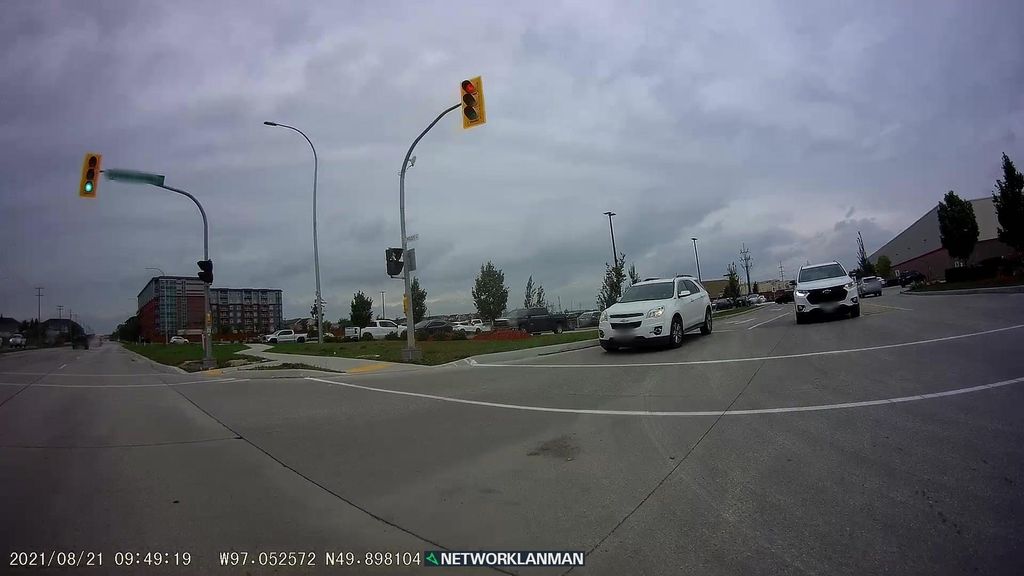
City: winnipeg